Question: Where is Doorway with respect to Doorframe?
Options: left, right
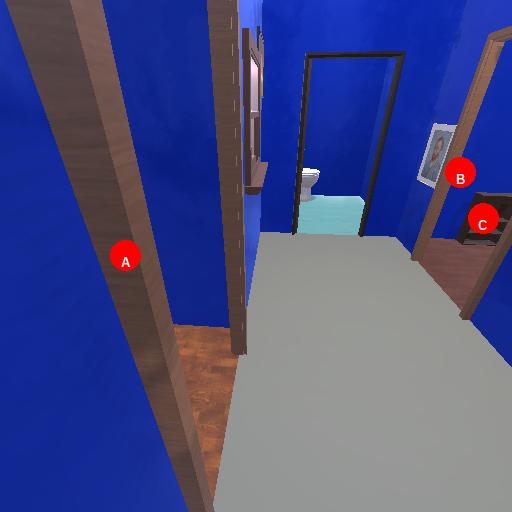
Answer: left